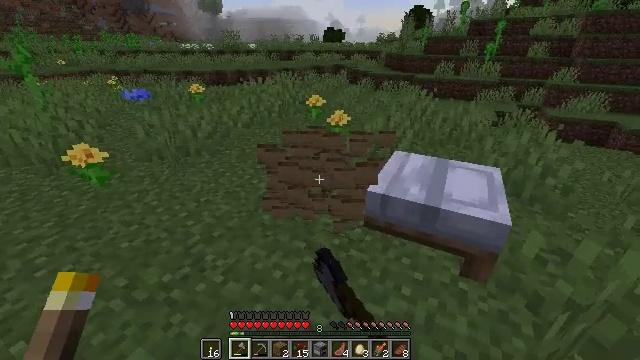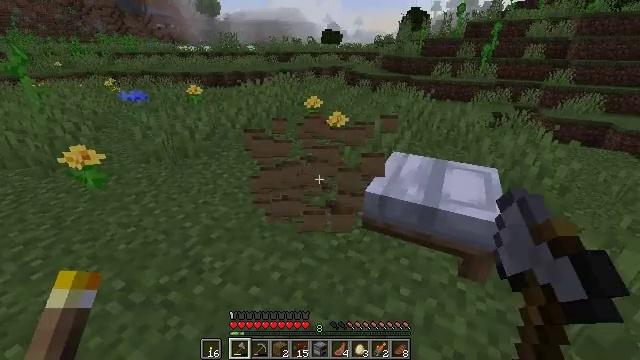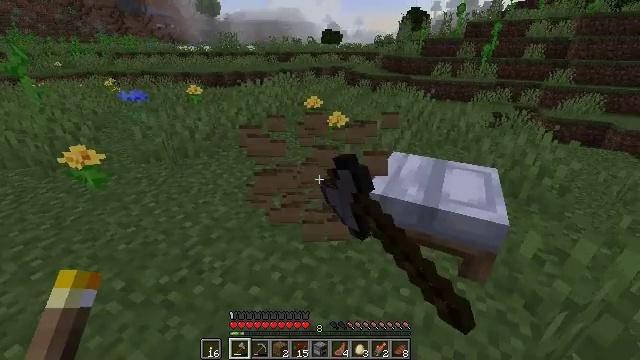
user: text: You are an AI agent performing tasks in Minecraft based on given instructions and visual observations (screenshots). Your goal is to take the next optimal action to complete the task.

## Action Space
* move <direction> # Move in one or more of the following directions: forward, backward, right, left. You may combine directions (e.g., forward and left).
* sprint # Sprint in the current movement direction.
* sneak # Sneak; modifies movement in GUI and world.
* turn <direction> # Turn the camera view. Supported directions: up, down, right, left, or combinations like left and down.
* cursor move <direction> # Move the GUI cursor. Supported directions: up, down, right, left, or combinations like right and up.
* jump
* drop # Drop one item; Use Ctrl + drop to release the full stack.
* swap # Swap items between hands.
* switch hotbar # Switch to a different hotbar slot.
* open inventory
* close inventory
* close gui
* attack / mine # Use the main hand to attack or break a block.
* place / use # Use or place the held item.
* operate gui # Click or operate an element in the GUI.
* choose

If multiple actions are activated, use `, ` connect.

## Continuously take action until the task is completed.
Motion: motion action
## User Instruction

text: Pick up the white bed by breaking it.
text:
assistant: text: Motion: attack / mine
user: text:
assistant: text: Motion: attack / mine
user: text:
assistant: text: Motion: attack / mine